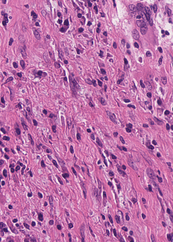
Tumor epithelial tissue: no
Tumor-associated stroma tissue: yes
Normal tissue: no